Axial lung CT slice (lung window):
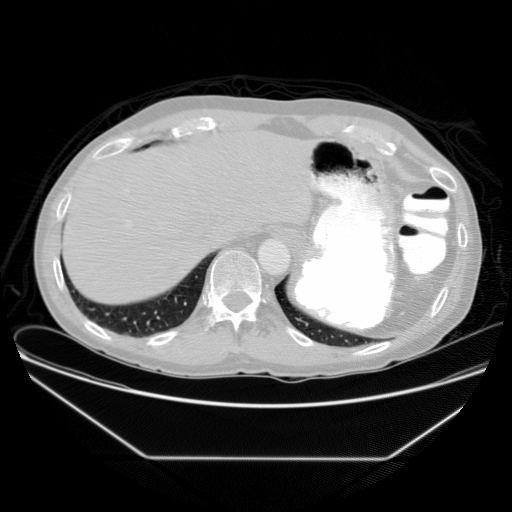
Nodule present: no